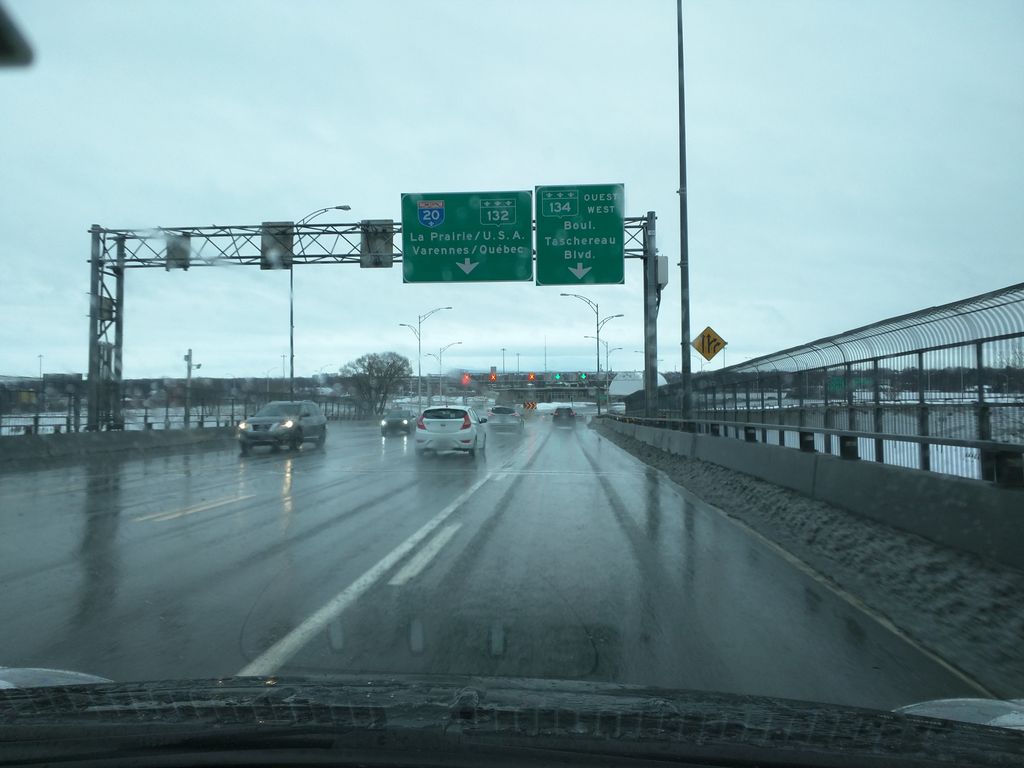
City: montreal